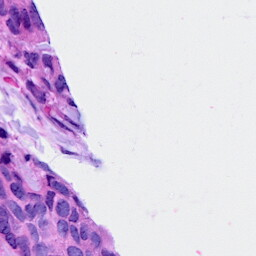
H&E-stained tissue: Breast